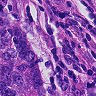
Metastatic tissue present: yes